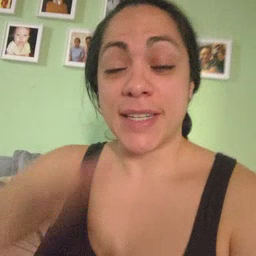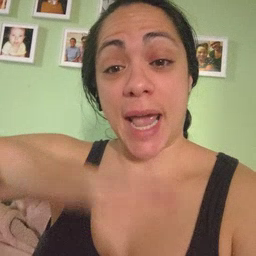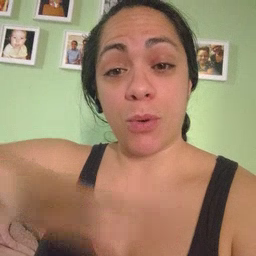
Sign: table